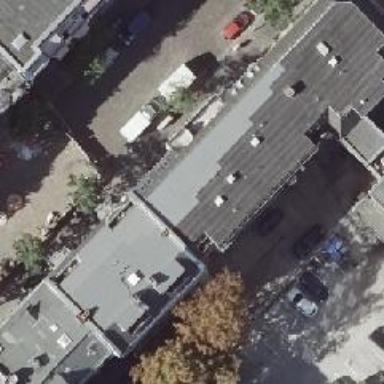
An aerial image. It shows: Hardware shop.